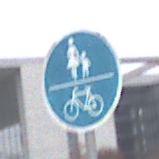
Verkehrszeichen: GemeinsamerGehUndRadweg
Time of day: Midday
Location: Outdoor (Suburban)
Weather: Overcast
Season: NotSpecified
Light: Natural